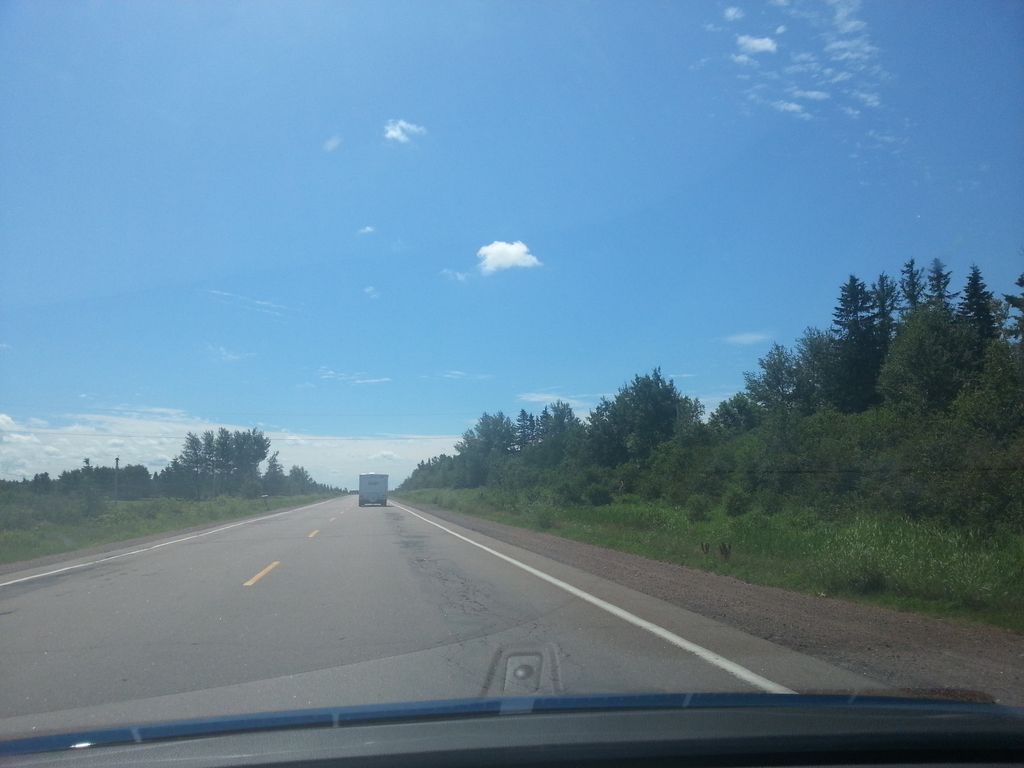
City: charlottetown